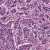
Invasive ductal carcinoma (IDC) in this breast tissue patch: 1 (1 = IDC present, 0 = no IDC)